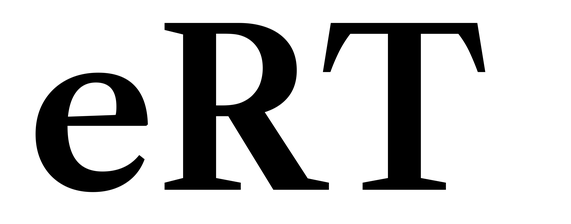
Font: LibreCaslonText_SemiBold